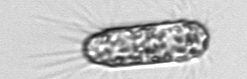
Label: Corethron_hystrix